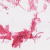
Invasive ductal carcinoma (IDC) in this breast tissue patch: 0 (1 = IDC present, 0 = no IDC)